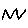
Label: zigzag